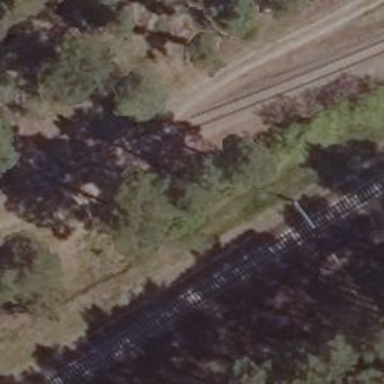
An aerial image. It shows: Rail spur service.